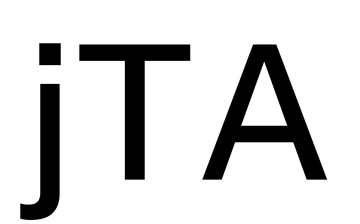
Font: InstrumentSans_Medium